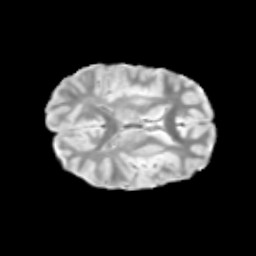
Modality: T2w
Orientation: axial
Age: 9
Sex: male
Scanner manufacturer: siemens
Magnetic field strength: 3 T
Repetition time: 3.8 s
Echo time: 0.07 s